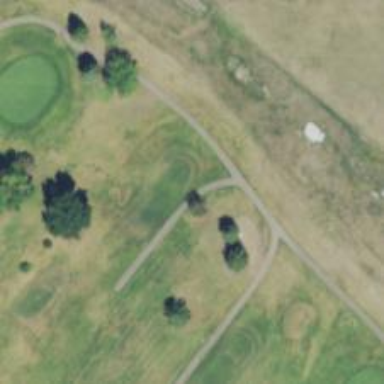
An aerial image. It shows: Service road used as golf cart path.